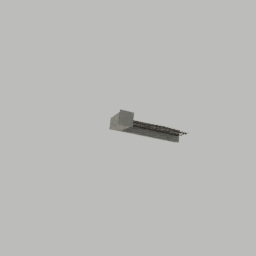
Label: architecture